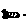
Label: fish